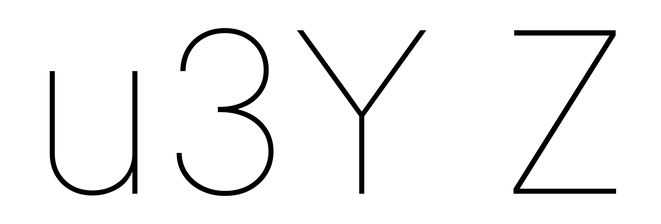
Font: Inter_Thin